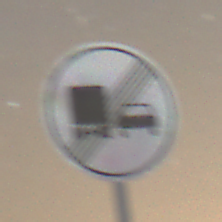
Verkehrszeichen: EndeUeberholverbotKraftfahrzeuge
Umgebung: Outdoor, Nature
Tageszeit: Night
Wetter: Clear
Licht: Natural
Jahreszeit: NotSpecified
Kontrast: LowContrast